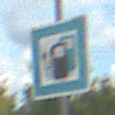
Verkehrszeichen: LadestationFuerElektrofahrzeuge
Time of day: Midday
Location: Outdoor (Suburban)
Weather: PartlyCloudy
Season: Summer
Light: Natural